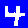
Digit: 4